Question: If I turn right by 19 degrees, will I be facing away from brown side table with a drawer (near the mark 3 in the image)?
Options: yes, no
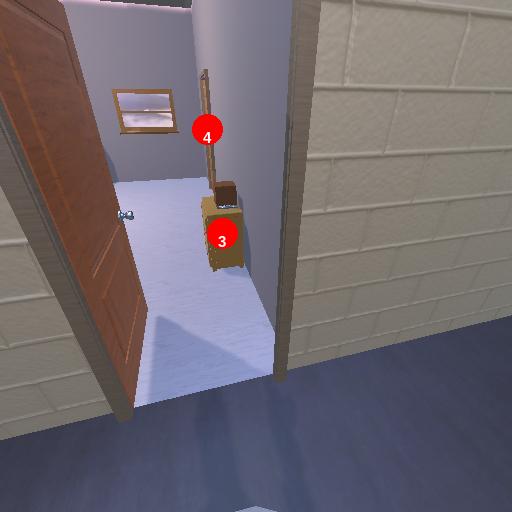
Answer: yes